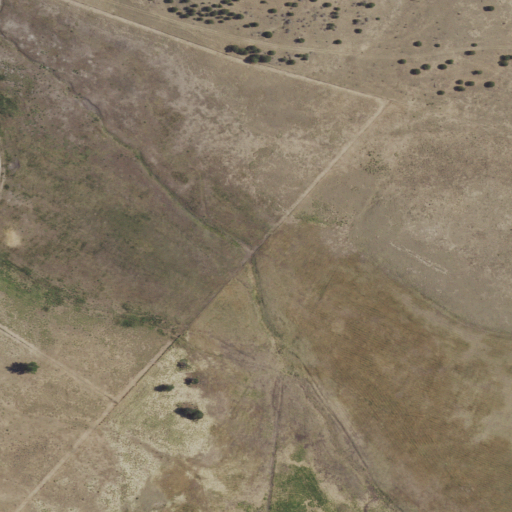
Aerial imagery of valley in New Mexico named Richardson Canyon containing grassland, shrub, and herbaceous wetlands